Question: Hello guys I have two small questions about my facebook application link and JS SDK. So let me explain:
1- Well as I understood from Facebook JS SDK, the  should be left just empty. But still I am a little dizzy and I want to make sure whether we should put our page content into it or it should be left empty?
Please make me sure about it.
2- I have put some changes in my and of my page but after one day I can not see some of the changes in my facebook application link.
How can I see the result of changes if there is such a way??
Thank you very much indeed.
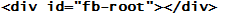
Answer: Let me answer this for you:
1) Yes, It should be left empty and here's the info on why it's required quoted from <URL>:
> The JavaScript SDK requires the 'fb-root' element in order to load properly and a call to
'FB.init' to initialize the SDK with your app ID correctly.The 'fb-root' element must not be hidden using 'display: none' or
'visibility: hidden', or some parts of the SDK will not work properly in
Internet Explorer.The SDK inserts elements into 'fb-root' which expect to be positioned
relative to the body or relative to an element close to the top of the
page. It is best if the 'fb-root' element is not inside of an element
with 'position: absolute' or 'position: relative'. If you must place the
'fb-root' element inside of a positioned element, then you should also
give it a position close to the top of the body or some parts of the
SDK may not work properly.
2) It's most probably a cache problem, there's a similar question with an issue of css which has been answered previously: <URL>
Also to get your browser/visitors browser to re-fetch your CSS file, The trick is to pass a query param/variable at the end of the CSS file url like so: '?v=1'
'''
<link rel="stylesheet" href="css/style.css?v=1">
'''
This will automatically make your browser or maybe even facebook to fetch your CSS file again with the new changes. Make sure to change the number everytime you update your files so you could see the changes instantly.